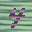
Label: 4